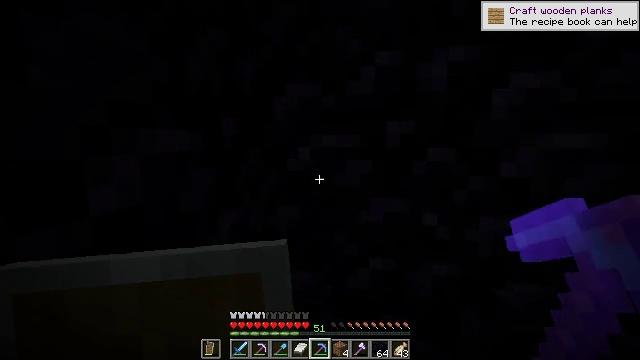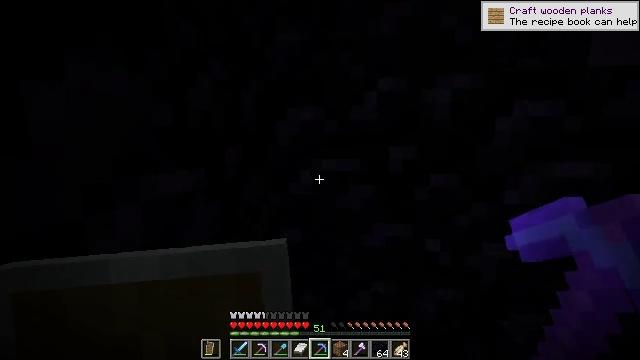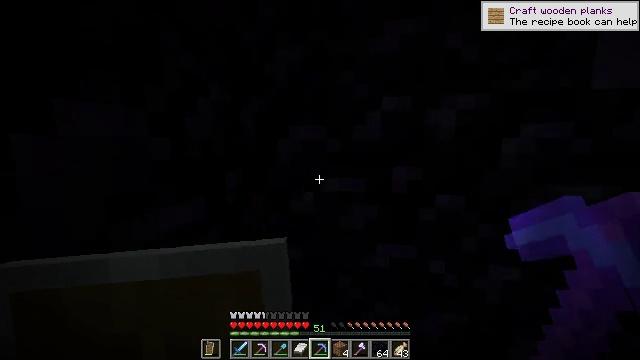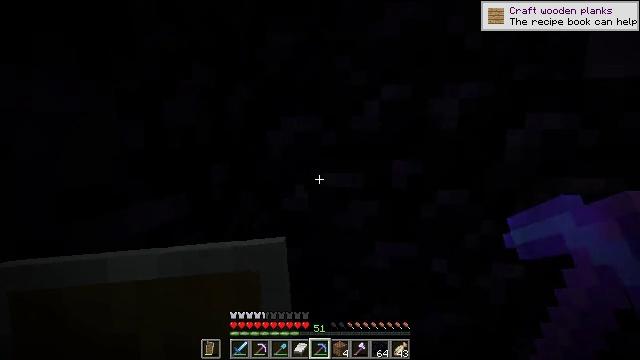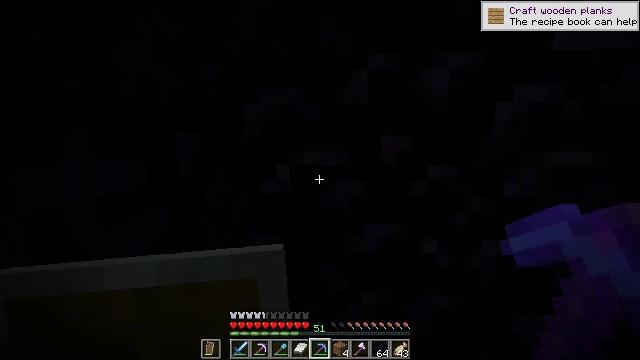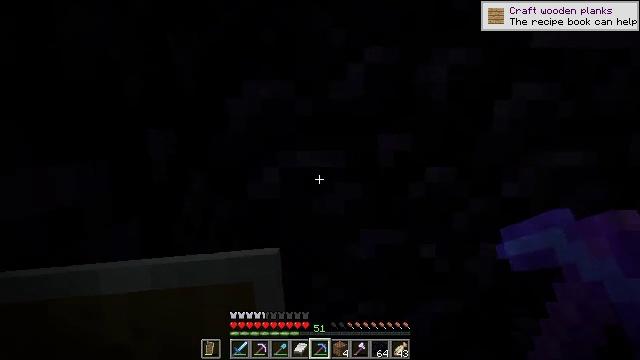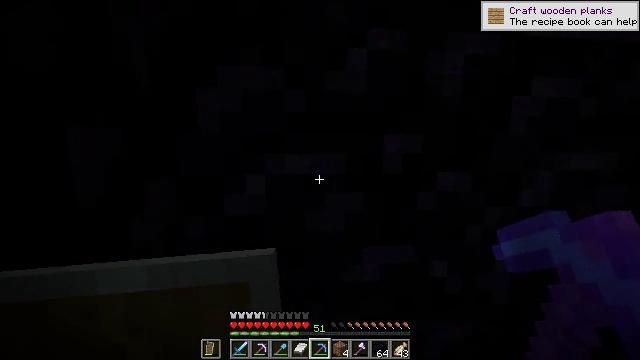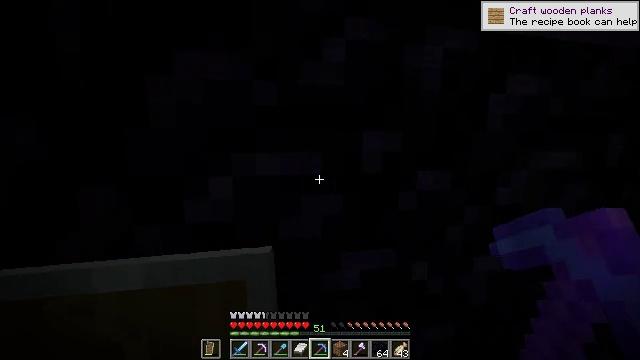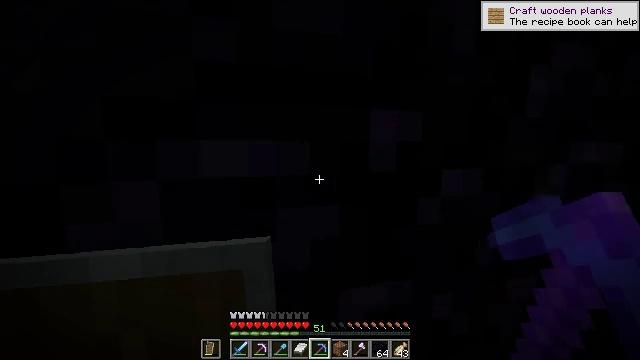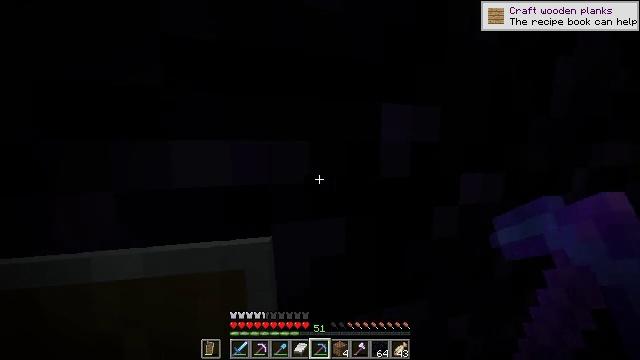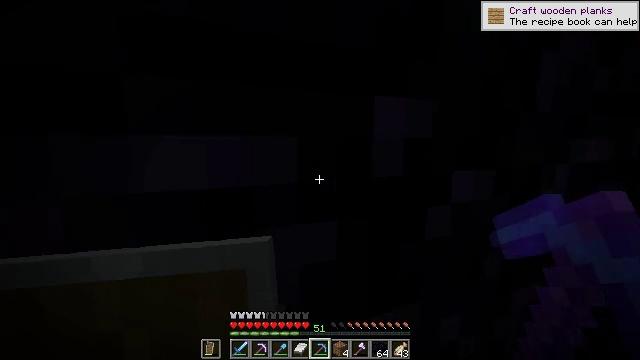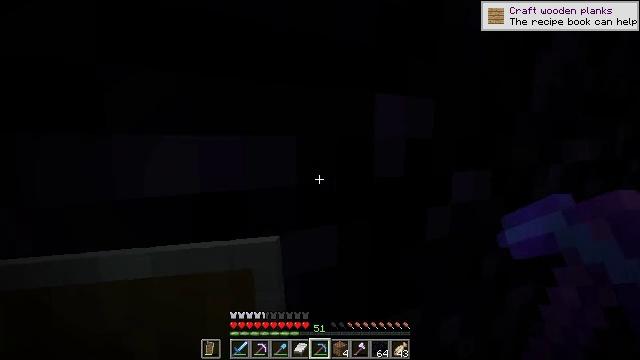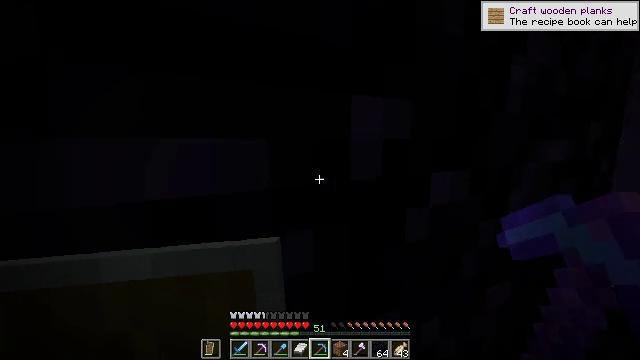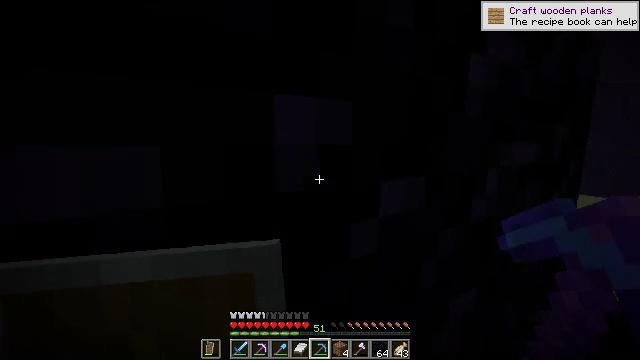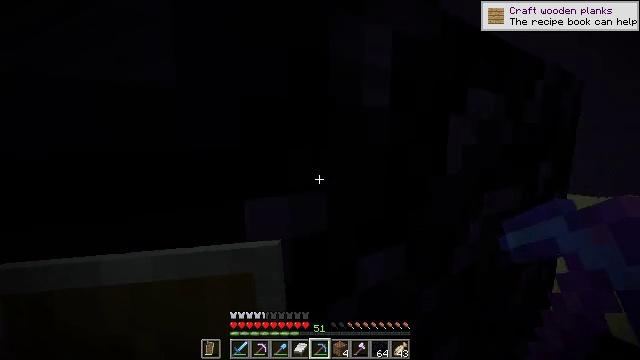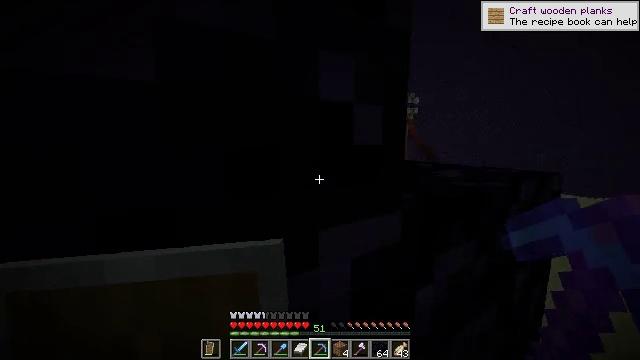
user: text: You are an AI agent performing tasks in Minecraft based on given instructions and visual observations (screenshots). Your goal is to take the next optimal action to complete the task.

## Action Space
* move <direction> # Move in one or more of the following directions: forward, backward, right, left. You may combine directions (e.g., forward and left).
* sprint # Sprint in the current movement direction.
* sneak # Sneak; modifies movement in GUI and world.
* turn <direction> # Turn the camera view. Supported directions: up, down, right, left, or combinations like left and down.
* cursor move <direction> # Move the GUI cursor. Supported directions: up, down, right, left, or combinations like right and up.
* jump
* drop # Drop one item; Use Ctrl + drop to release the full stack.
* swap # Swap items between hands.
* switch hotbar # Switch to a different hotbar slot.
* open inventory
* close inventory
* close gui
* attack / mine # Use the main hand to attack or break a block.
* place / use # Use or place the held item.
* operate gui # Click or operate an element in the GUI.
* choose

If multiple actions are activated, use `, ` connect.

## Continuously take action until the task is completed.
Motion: motion action
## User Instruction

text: Harvest obsidian for portal building.
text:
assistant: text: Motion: move forward, jump
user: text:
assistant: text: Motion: move forward, jump
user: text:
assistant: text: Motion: move forward and move left, turn right
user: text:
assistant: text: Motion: move forward and move left, turn right
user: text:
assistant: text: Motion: move forward and move left, turn right
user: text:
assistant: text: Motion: move forward and move left, turn right
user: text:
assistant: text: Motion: move forward and move left, turn right
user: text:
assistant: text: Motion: move forward, turn right
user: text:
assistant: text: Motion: turn right
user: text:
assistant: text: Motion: turn right
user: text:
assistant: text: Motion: turn right
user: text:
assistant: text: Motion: move forward, turn right
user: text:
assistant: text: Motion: move forward, turn right
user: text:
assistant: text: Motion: move forward, turn right, jump
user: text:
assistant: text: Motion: move forward, jump
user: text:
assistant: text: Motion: move forward, jump
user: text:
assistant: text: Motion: move forward, jump
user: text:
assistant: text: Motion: move forward, jump
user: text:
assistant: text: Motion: move forward, jump
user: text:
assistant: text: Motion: move forward, turn left, jump
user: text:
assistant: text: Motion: move forward, turn left
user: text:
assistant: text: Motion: turn left
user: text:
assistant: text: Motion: turn left
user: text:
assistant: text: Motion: turn left
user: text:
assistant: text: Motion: turn left
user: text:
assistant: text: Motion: turn left
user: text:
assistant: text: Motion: no_op
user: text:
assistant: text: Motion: no_op
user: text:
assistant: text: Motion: move forward
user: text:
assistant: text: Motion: move forward, jump